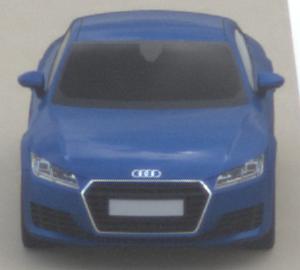
Make: Audi
Model: TT Coupé 1.8 TFSI
Detailed model: TT (8S) Coupé
Model produced from: 2015/08
Model produced until: 2018/06
Doors: 3
Color: blue
Road condition: dry road
Daytime: midday
Contrast: low contrast